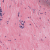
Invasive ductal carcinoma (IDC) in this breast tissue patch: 0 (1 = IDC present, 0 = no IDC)